Interaction volume radius: 10 \u00c5
Interaction volume height: 10 \u00c5
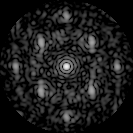
Disorder parameter: 0.4645